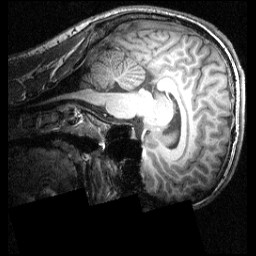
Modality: T1w
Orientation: sagittal
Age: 19
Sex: male
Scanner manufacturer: siemens
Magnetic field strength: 3.951 T
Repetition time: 1.5 s
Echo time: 0.00335 s